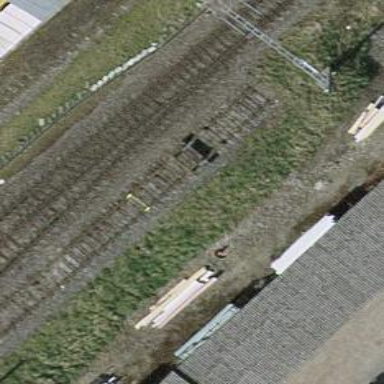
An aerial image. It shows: Railway buffer stop.